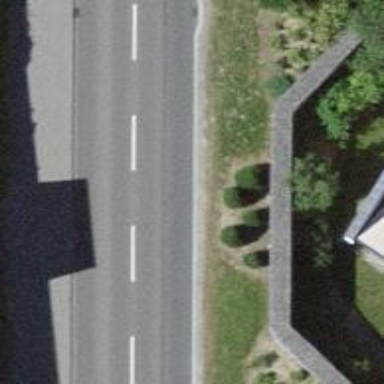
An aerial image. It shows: Primary highway with asphalt surface. There is track cycleway on the left.